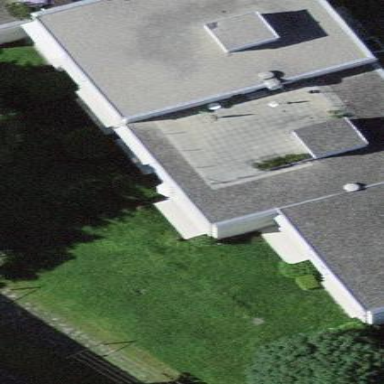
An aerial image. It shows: Residential building with flat roof.